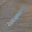
Label: 1